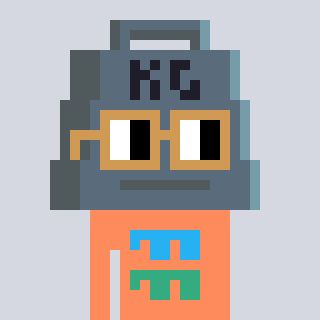
a pixel art character with square brown glasses, a weight-shaped head and a peachy-colored body on a cool background